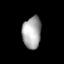
Tissue: lung
Cell type: Endothelial cells
Senescence score: 0.5805
Nuclear area (px): 587
Mean DAPI intensity: 167.615